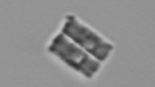
Label: Bacillariophyceae_morphotype1